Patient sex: M
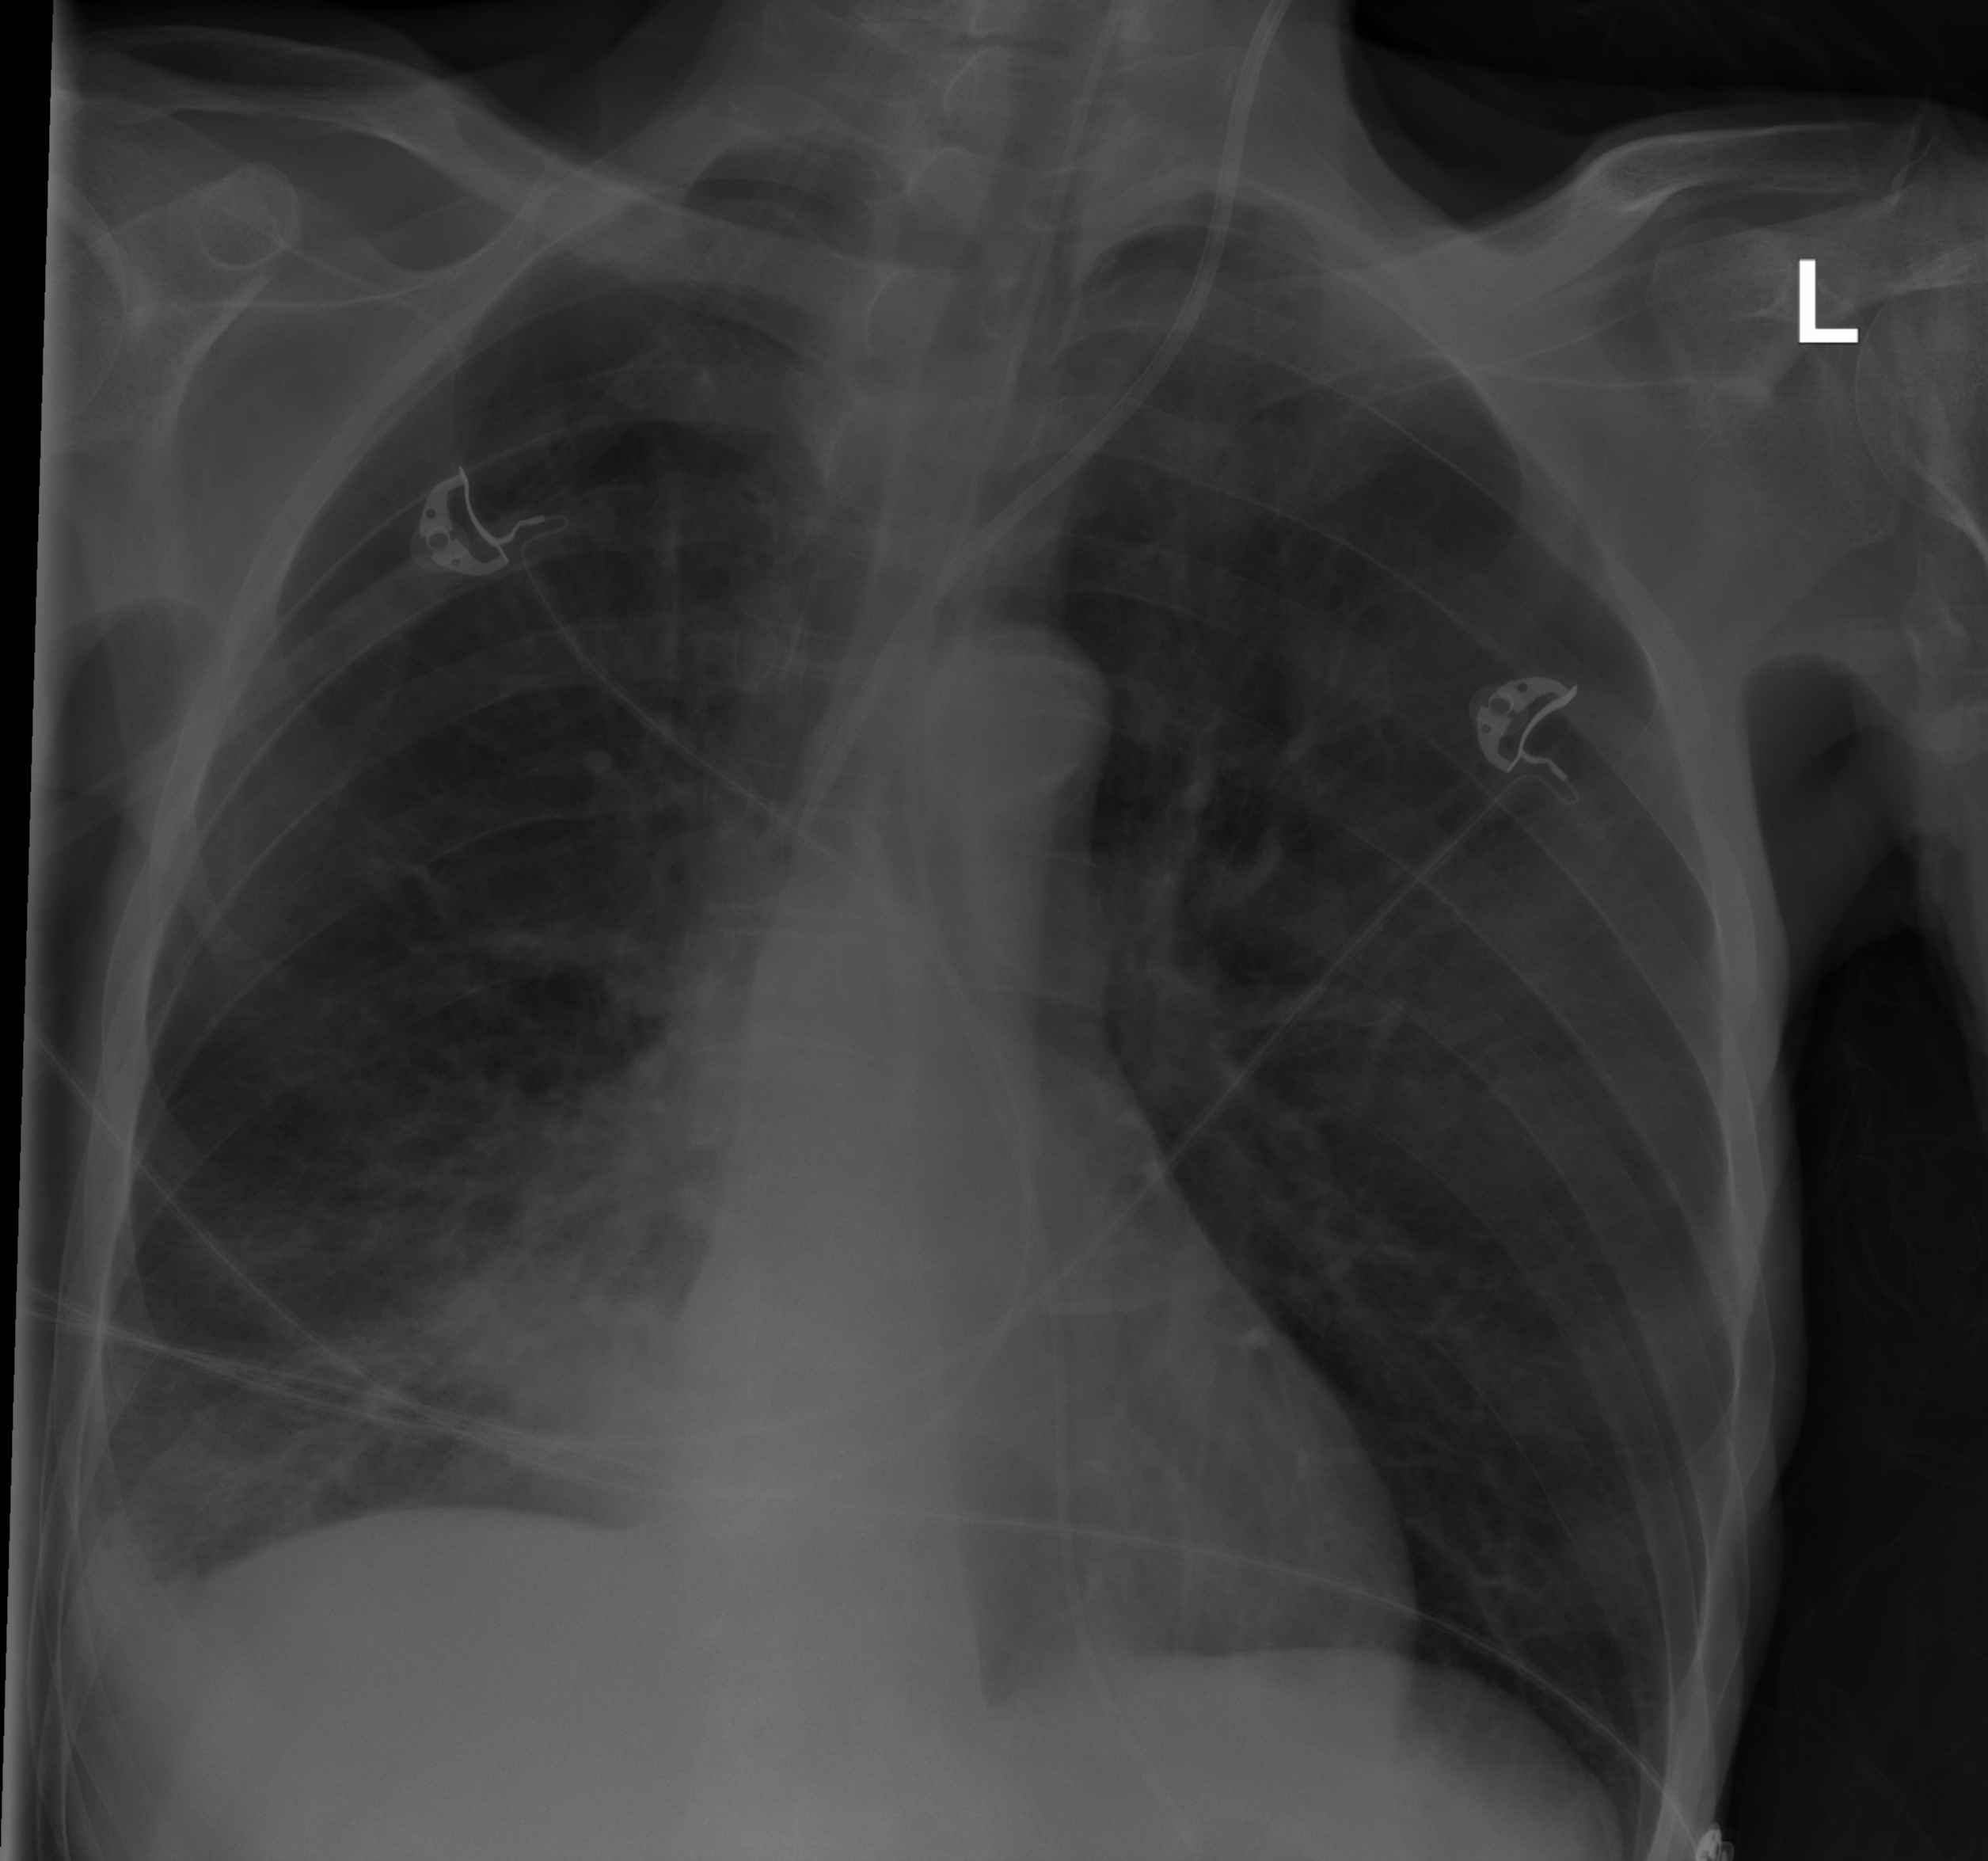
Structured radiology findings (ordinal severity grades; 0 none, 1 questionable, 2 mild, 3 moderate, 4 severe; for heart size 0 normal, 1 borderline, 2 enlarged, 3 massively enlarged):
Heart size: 0
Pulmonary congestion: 0
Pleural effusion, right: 0
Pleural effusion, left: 0
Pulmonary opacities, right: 3
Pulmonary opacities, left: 0
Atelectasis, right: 2
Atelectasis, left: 0